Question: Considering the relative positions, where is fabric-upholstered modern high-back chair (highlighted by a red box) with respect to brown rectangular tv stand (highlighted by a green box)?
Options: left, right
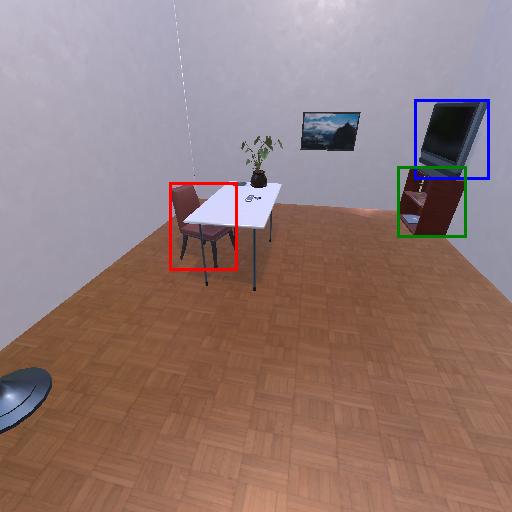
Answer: left